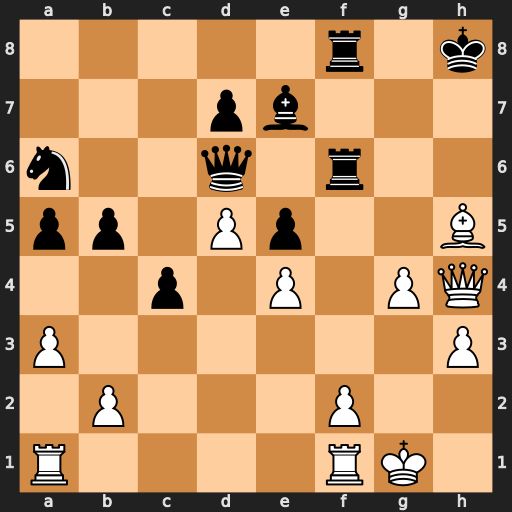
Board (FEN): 5r1k/3pb3/n2q1r2/pp1Pp2B/2p1P1PQ/P6P/1P3P2/R4RK1
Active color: w
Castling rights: -
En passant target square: -
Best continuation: Bg6+ Kg7 Qh7#